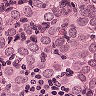
Metastatic tissue present: yes